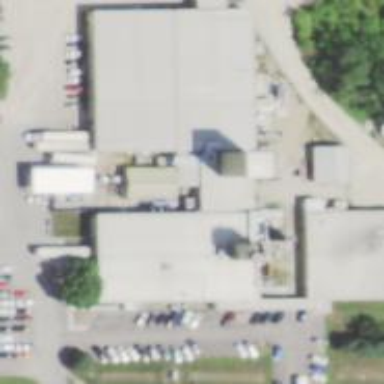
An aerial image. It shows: Manufacturing building.